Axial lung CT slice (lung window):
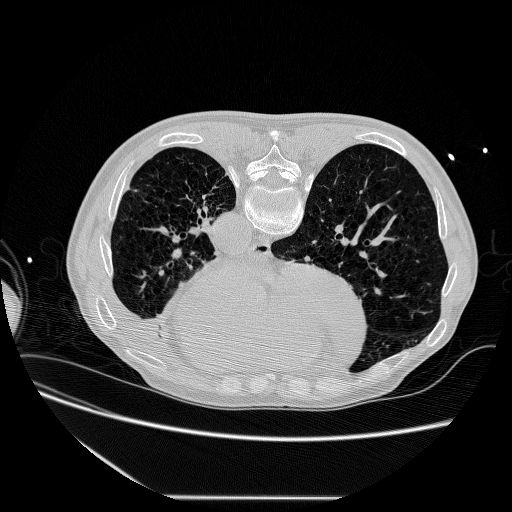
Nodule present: yes
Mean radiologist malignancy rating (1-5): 2